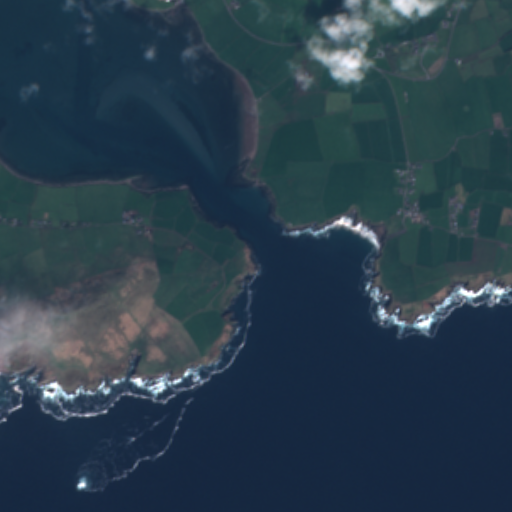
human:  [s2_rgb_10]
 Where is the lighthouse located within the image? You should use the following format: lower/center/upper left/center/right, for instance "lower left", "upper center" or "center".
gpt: The lighthouse is located in the center of the image.
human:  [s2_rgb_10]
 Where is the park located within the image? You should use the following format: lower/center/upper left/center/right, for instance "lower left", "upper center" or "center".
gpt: The park is located in the upper right of the image.
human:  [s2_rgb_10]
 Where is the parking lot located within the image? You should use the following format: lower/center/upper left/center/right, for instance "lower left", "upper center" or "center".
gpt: There is no parking lot in the image.